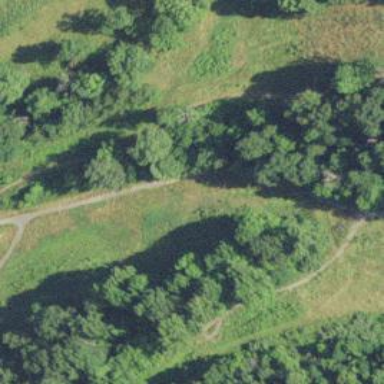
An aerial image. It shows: Path designated for golf carts.